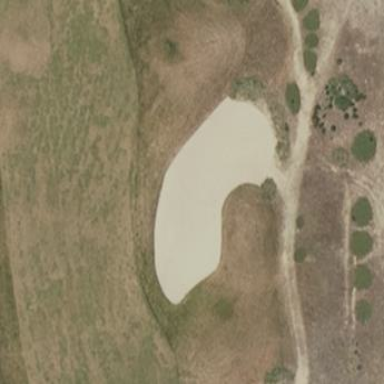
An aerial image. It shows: Bunker on golf course.